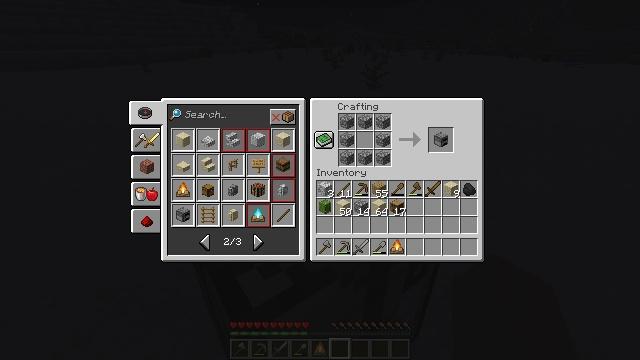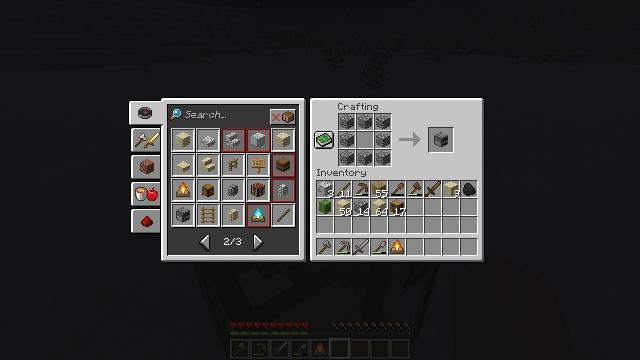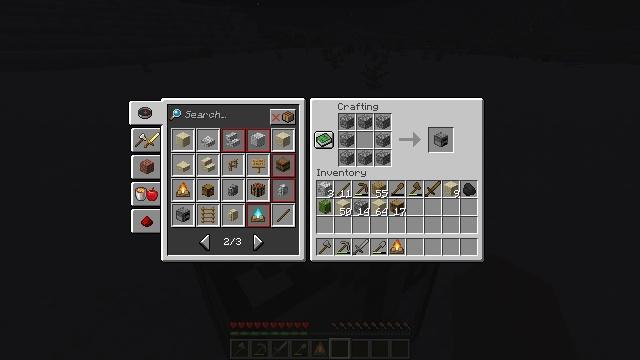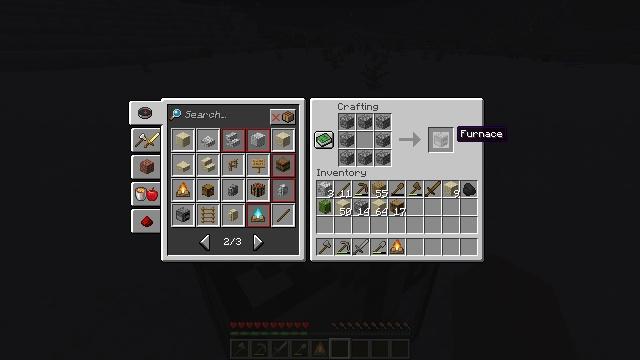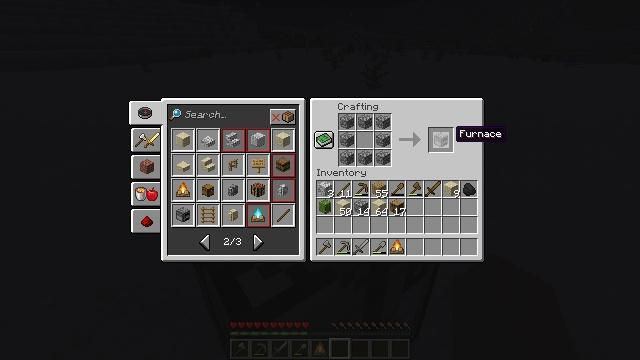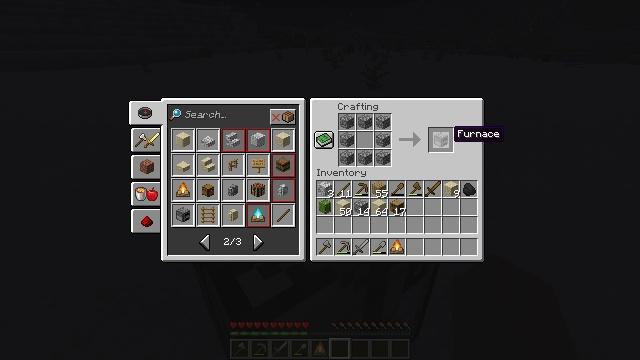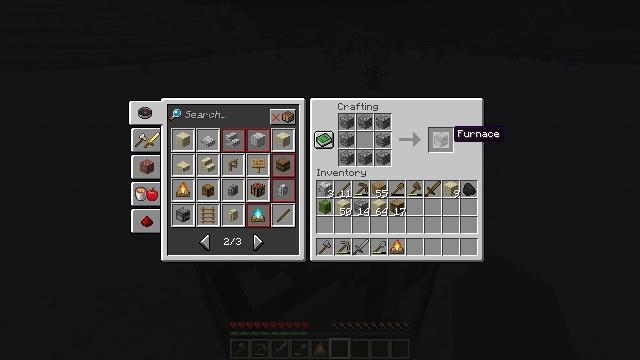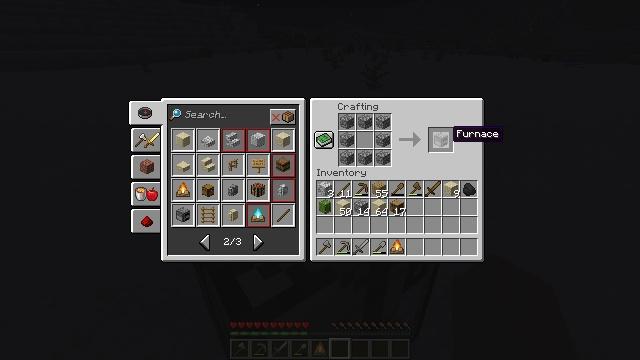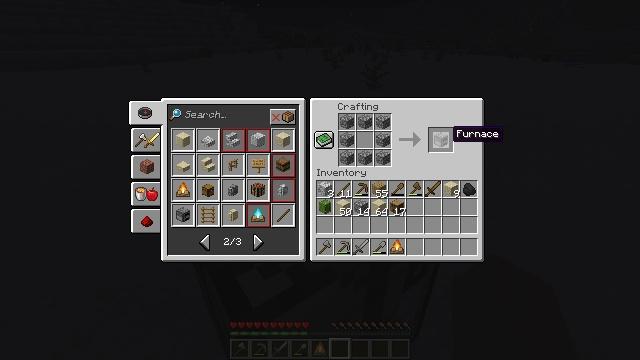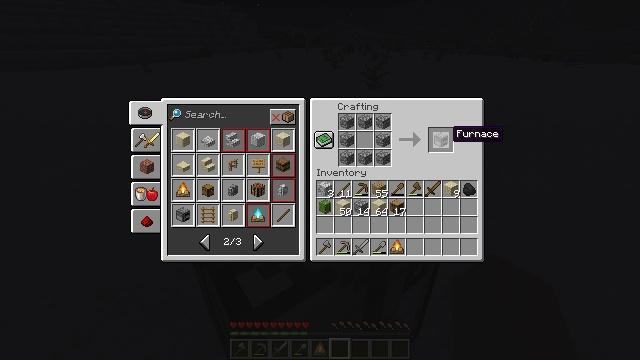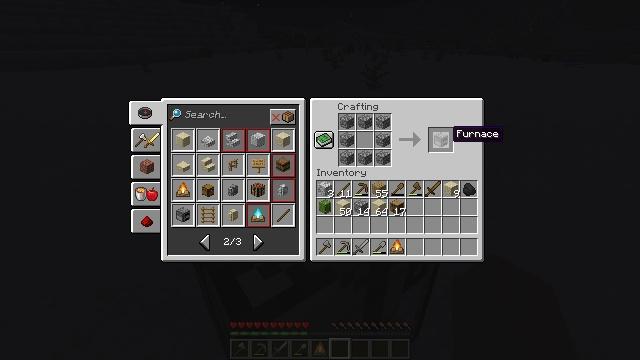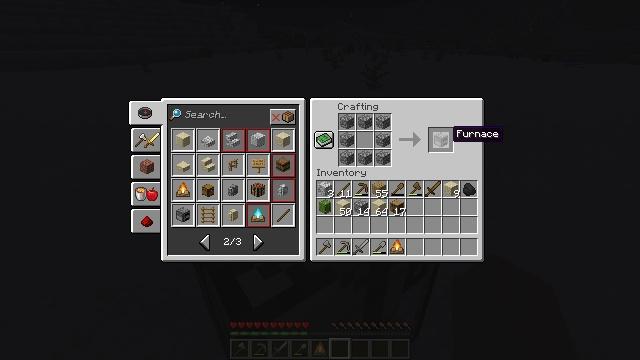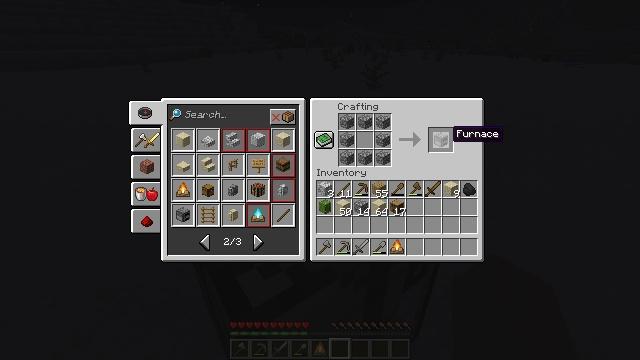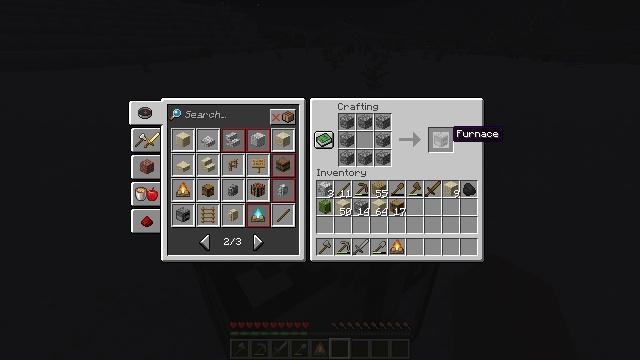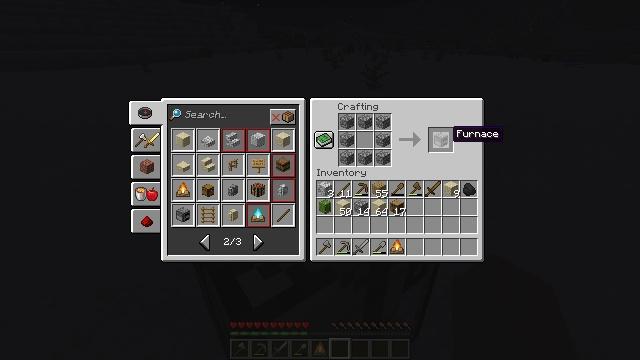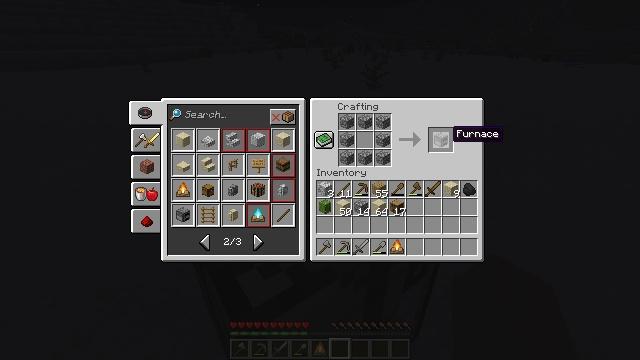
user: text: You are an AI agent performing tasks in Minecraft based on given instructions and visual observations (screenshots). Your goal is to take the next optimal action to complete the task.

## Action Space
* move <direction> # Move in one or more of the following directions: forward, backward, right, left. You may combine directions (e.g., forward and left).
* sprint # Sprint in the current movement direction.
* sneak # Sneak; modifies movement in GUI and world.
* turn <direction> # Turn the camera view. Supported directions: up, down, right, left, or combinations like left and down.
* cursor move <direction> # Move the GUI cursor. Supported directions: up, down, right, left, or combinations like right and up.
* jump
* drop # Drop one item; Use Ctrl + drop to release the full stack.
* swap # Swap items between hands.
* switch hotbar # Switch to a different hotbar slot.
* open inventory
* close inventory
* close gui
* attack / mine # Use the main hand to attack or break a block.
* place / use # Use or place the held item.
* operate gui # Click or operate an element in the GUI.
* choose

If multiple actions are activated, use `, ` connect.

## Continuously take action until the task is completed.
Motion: motion action
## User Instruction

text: drop campfire
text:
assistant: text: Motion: no_op
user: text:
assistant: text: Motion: no_op
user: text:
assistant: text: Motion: no_op
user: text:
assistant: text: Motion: no_op
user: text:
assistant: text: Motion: no_op
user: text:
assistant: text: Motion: no_op
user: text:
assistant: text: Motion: no_op
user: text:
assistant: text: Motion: no_op
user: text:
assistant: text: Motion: no_op
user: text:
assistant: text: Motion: no_op
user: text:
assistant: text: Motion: no_op
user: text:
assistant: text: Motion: no_op
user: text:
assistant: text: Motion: no_op
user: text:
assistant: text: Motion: no_op
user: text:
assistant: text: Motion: no_op
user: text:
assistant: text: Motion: no_op
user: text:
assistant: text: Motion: no_op
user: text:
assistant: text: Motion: no_op
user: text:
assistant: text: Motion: no_op
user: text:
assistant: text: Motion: no_op
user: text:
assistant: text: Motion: no_op
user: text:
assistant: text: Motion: no_op
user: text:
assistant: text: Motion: no_op
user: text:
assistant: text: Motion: no_op
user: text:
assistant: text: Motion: no_op
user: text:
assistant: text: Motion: no_op
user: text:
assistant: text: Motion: no_op
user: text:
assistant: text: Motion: cursor move left
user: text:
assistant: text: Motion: cursor move left and down
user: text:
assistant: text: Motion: cursor move left and down